Question: I am working on an Application in which I have to use the Action below 3.0 also. So I am using Sherlock Library for this.
But its getting very tough to use this library as I am unable to catch few important events like I want to use the ActionBar & TabFragments on my screen for which I have edited the code and used it like:
'''
public class TabNavigation extends SherlockActivity implements ActionBar.TabListener {
private TextView mSelected;
ActionMode mModes;
@Override
public void onCreate(Bundle savedInstanceState) {
setTheme(SampleList.THEME); //Used for theme switching in samples
super.onCreate(savedInstanceState);
setContentView(R.layout.tab_navigation);
mSelected = (TextView)findViewById(R.id.text);
mModes = startActionMode(new AnActionModeOfEpicProportions());
getSupportActionBar().setNavigationMode(ActionBar.NAVIGATION_MODE_TABS);
for (int i = 1; i <= 6; i++) {
ActionBar.Tab tab = getSupportActionBar().newTab();
tab.setText("Tab " + i);
tab.setTabListener(this);
getSupportActionBar().addTab(tab);
}
}
@Override
public void onTabReselected(Tab tab, FragmentTransaction transaction) {
}
@Override
public void onTabSelected(Tab tab, FragmentTransaction transaction) {
mSelected.setText("Selected: " + tab.getText());
}
@Override
public void onTabUnselected(Tab tab, FragmentTransaction transaction) {
}
private final class AnActionModeOfEpicProportions implements ActionMode.Callback {
@Override
public boolean onCreateActionMode(ActionMode mode, Menu menu) {
//Used to put dark icons on light action bar
boolean isLight = SampleList.THEME == R.style.Theme_Sherlock_Light;
menu.add("Save")
.setIcon(isLight ? R.drawable.ic_compose_inverse : R.drawable.ic_compose)
.setShowAsAction(MenuItem.SHOW_AS_ACTION_IF_ROOM);
menu.add("Search")
.setIcon(isLight ? R.drawable.ic_search_inverse : R.drawable.ic_search)
.setShowAsAction(MenuItem.SHOW_AS_ACTION_IF_ROOM);
menu.add("Refresh")
.setIcon(isLight ? R.drawable.ic_refresh_inverse : R.drawable.ic_refresh)
.setShowAsAction(MenuItem.SHOW_AS_ACTION_IF_ROOM);
menu.add("Save")
.setIcon(isLight ? R.drawable.ic_compose_inverse : R.drawable.ic_compose)
.setShowAsAction(MenuItem.SHOW_AS_ACTION_IF_ROOM);
menu.add("Search")
.setIcon(isLight ? R.drawable.ic_search_inverse : R.drawable.ic_search)
.setShowAsAction(MenuItem.SHOW_AS_ACTION_IF_ROOM);
menu.add("Refresh")
.setIcon(isLight ? R.drawable.ic_refresh_inverse : R.drawable.ic_refresh)
.setShowAsAction(MenuItem.SHOW_AS_ACTION_IF_ROOM);
return true;
}
@Override
public boolean onPrepareActionMode(ActionMode mode, Menu menu) {
return false;
}
@Override
public boolean onActionItemClicked(ActionMode mode, MenuItem item) {
Toast.makeText(TabNavigation.this, "Got click: " + item, Toast.LENGTH_SHORT).show();
//mode.finish();
return true;
}
@Override
public void onDestroyActionMode(ActionMode mode) {
}
}
@Override
protected void onResume() {
super.onResume();
if(mModes!=null){
mModes = startActionMode(new AnActionModeOfEpicProportions());
}
}
}
'''
In which 'mModes = startActionMode(new AnActionModeOfEpicProportions());' is the code which will provide the ActionBar. but how can I control the backKey press for this Actionbar class. Please suggest me.
Also I want to change the image provide on ActionBar. I am sorry but I have searched alot but didn't got the image click listener event in the code.
Please help me.

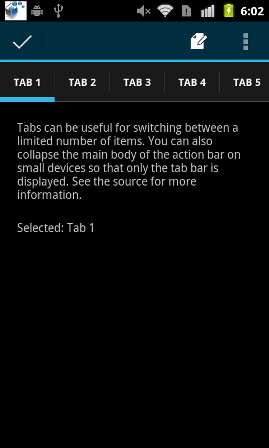
Answer: > In which mModes = startActionMode(new
AnActionModeOfEpicProportions()); is the code which will provide the
ActionBar. but how can I control the backKey press for this Actionbar
class. Please suggest me.
'startActionMode' doesn't it starts the contextual action bar which is different from the standard 'ActionBar'. You most likely don't need to observe the BACK button for the contextual action bar, but you do have a callback, because the BACK button will trigger the contextual action bar to be closed so 'onDestroyActionMode' will be called. If you still want to look after the BACK button then implement a watch in the 'onBackPressed' callback to see if it's called while the contextual action bar is currently showing.
> Also I want to change the image provide on ActionBar.
For the standard 'ActionBar' there are a lot of tutorials/samples/documentation on how to change its look. For the contextual action bar you also have options to change its appearance with a custom theme(for example, <URL>.
> I am sorry but I have searched alot but didn't got the image click
listener event in the code
Doesn't make sense, explain better what you're looking for.